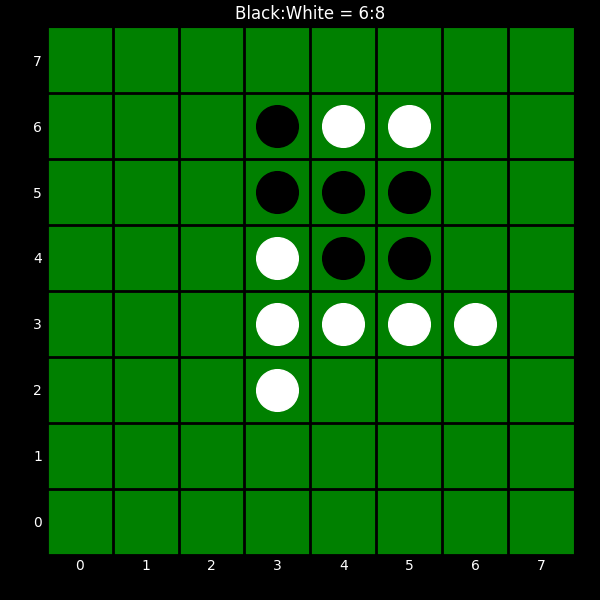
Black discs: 6
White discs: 8